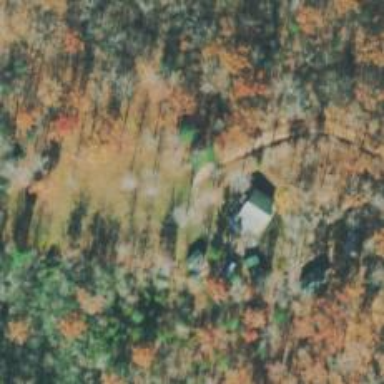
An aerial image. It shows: Driveway.